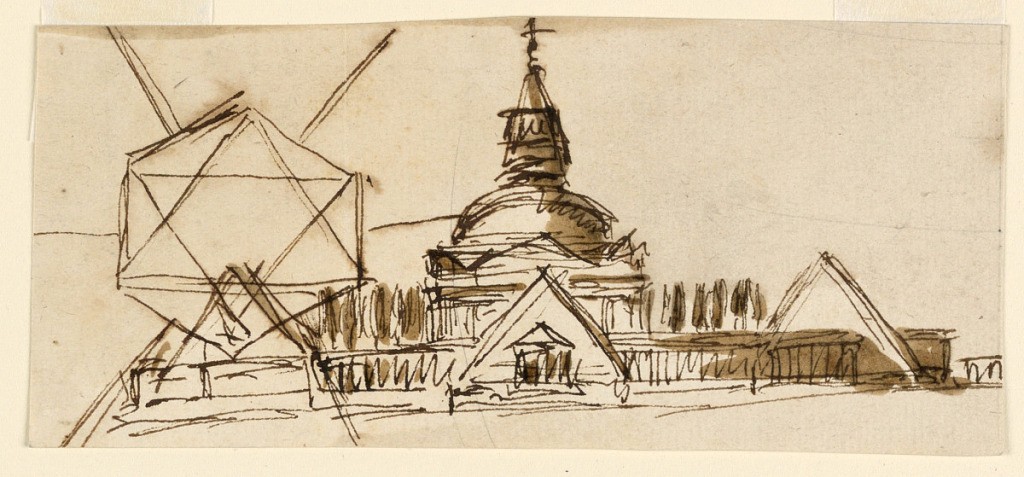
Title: Mausoleum
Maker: Giuseppe Barberi, Italian, 1746–1809
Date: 1795
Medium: Pen and brown ink, brush and brown wash, graphite on off-white laid paper, lined
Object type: Drawing
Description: The mausoleum is a circular structure, with a dome, and an obelisk on top. The enclosure consists of colonnades connecting pyramids of which three are shown. Trees flank the mausoleum. A hectagonal plan is at left connected with the angles of a David's star.